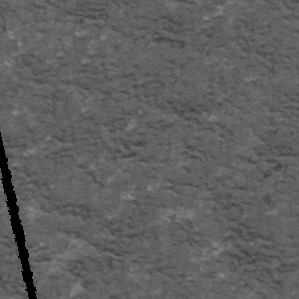
Label: frost